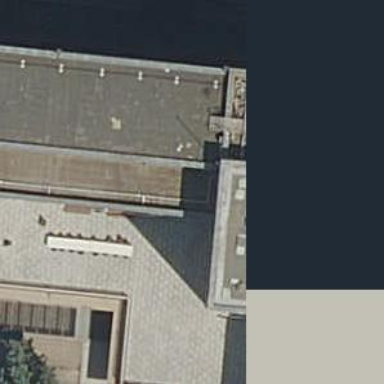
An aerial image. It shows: Part of university building with concrete roof.